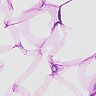
Metastatic tissue present: no